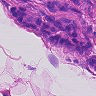
Metastatic tissue present: yes